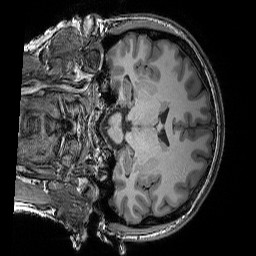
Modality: T1w
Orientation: coronal
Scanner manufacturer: siemens
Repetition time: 2.25 s
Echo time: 0.00418 s